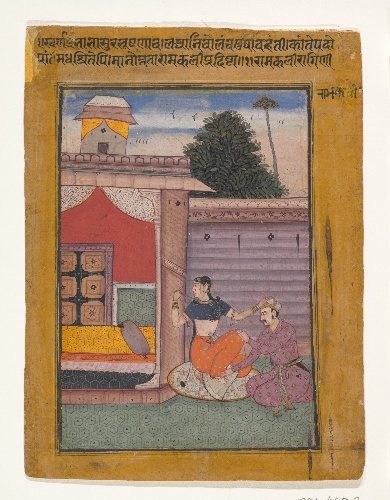
Date: ca. 1605–06
Object type: Folio
Classification: Paintings
Medium: Ink and opaque watercolor on paper
Culture: India (Rajasthan, Bikaner)
Dimensions: 6 1/2 × 4 3/4 in. (16.5 × 12.1 cm)
Department: Asian Art
Credit line: Gift of Steven Kossak, The Kronos Collections, 1981
Accession year: 1981
Repository: Metropolitan Museum of Art, New York, NY
Tags: Men|Women